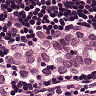
Metastatic tissue present: yes